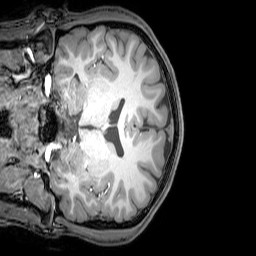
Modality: T1w
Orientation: coronal
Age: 21
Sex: male
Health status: healthy
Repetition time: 0.081 s
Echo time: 0.037 s